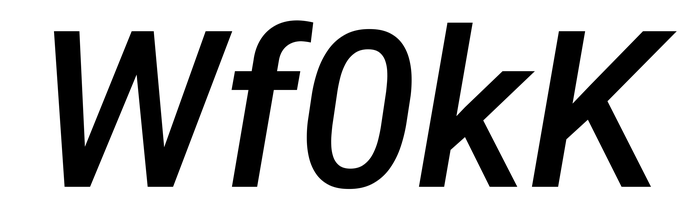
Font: Roboto-Italic_Medium_Italic